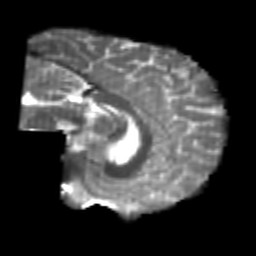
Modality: T2w
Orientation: sagittal
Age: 25
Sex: male
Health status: healthy
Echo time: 0.074 s